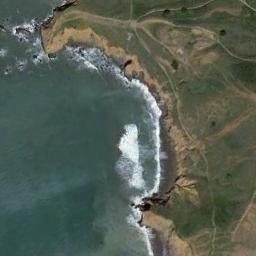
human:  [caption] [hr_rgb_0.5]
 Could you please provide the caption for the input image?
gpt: There are many green plants near the beach .

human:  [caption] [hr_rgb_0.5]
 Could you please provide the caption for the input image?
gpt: Huge waves of deep blue seawater beat against the beach with sparse green plants .

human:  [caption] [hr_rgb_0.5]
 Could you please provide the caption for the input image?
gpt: Blue water and bowed coast and green space .

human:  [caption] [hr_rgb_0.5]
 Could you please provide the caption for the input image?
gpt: The type of beach is rocky coast, And the beach has a headland and some green plants on the beach .

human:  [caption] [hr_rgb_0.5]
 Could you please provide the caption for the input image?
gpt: The grass is beside the beach .